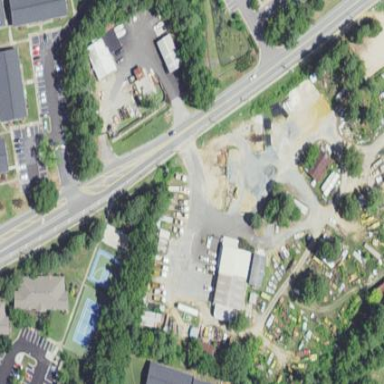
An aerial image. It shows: Trade shop.